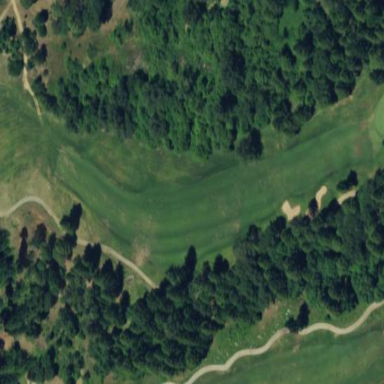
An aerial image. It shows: Golf fairway in the image.